Field crop: tomato
Growth stage: 2
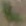
Species: solanum